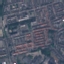
Label: Residential